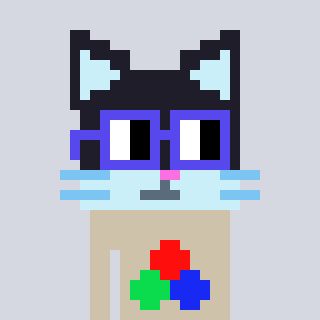
a pixel art character with square blue glasses, a cat-shaped head and a bege-colored body on a cool background